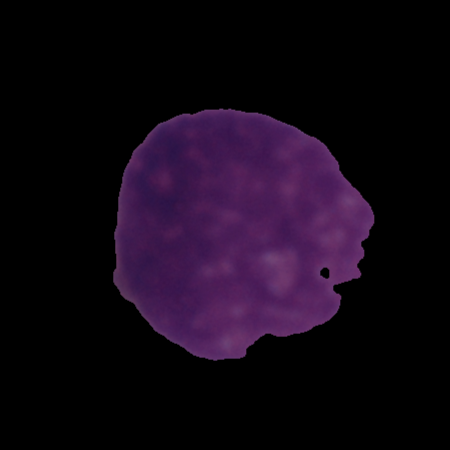
Label: cancer